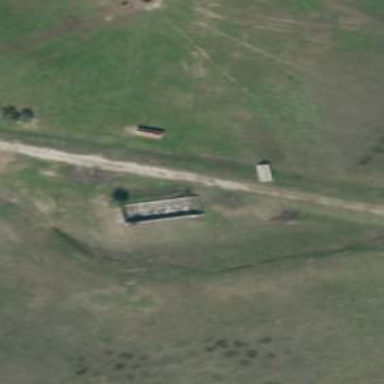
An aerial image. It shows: Military bunker for protection and defense.